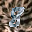
Label: 8